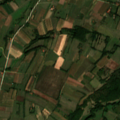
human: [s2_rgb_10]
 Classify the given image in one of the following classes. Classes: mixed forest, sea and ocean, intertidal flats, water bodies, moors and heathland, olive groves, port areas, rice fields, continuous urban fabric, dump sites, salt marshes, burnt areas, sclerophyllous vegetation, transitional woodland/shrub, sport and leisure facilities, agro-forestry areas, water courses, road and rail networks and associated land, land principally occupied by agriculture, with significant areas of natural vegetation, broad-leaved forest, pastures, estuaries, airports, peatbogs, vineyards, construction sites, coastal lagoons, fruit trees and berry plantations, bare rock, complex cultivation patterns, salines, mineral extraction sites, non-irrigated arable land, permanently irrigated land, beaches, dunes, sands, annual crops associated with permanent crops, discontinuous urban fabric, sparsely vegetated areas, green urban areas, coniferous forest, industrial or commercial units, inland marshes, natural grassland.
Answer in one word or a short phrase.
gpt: complex cultivation patterns, land principally occupied by agriculture, with significant areas of natural vegetation